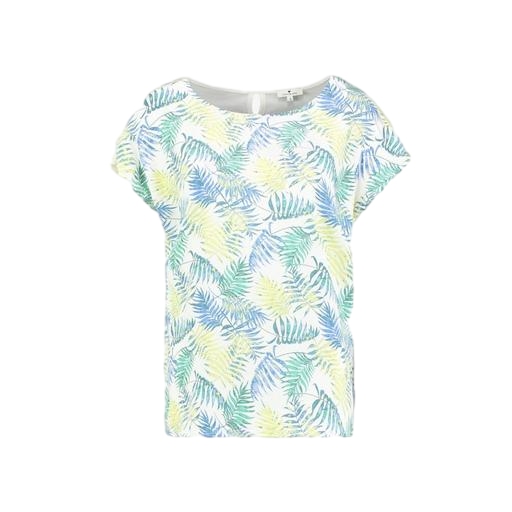
multicolor floral-print t-shirt only macy, short-sleeve top only macy, blue plus size printed t-shirt only macy, white background